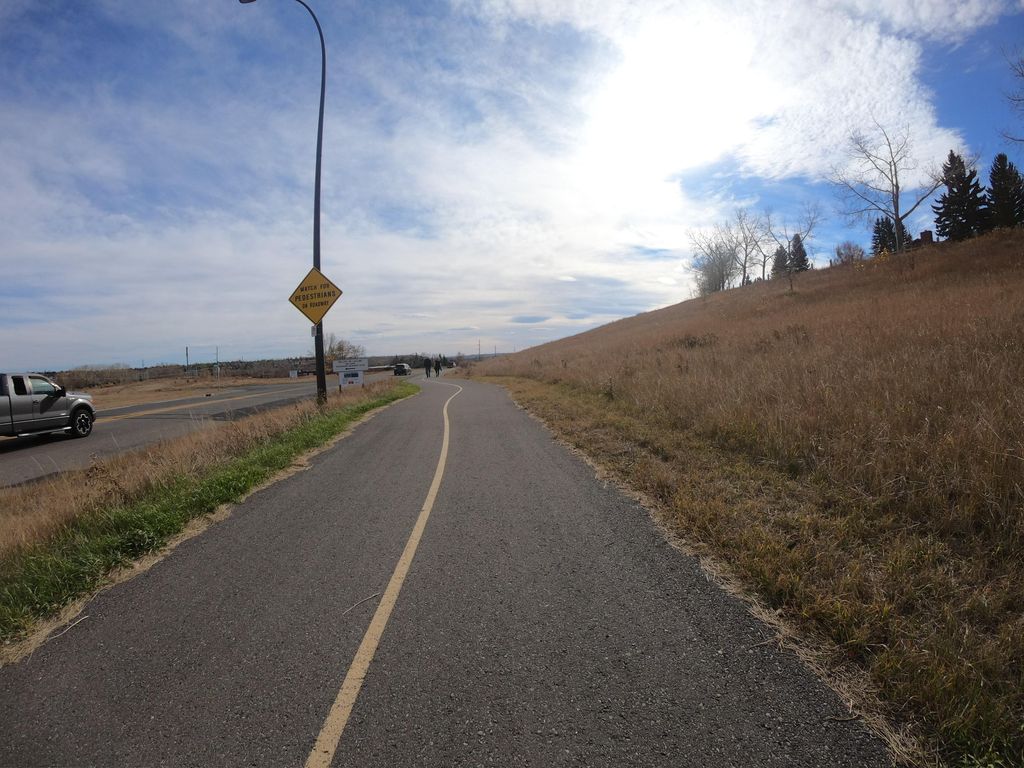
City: calgary